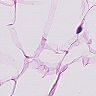
Metastatic tissue present: no